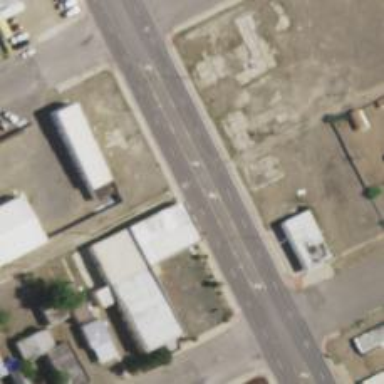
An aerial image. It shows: Alley classified as service road.